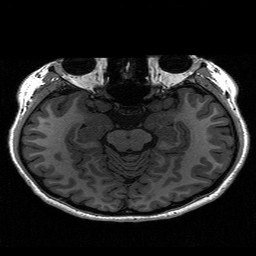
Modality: T1w
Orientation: coronal